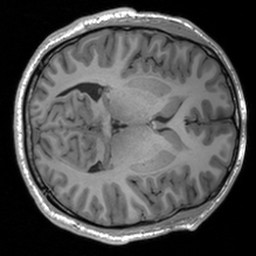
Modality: T1w
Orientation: axial
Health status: healthy
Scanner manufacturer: siemens
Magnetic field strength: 3 T
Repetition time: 1.9 s
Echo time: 0.00226 s